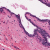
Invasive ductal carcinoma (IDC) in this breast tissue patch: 0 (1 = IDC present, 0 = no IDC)